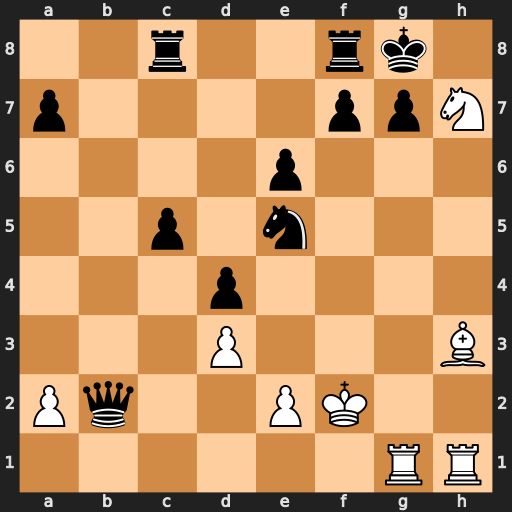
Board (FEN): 2r2rk1/p4ppN/4p3/2p1n3/3p4/3P3B/Pq2PK2/6RR
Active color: w
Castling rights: -
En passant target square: -
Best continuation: Nf6+ Kh8 Bg2#